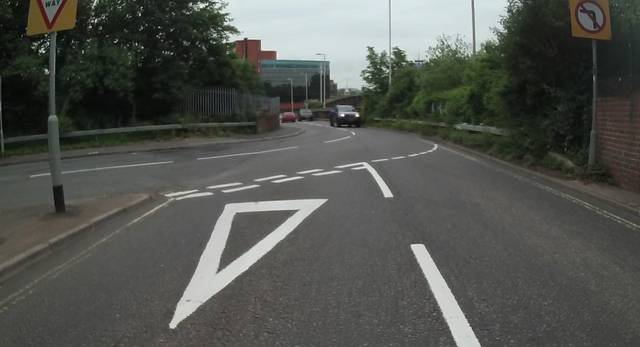
Region: United Kingdom
Coordinates: 51.27, -1.08